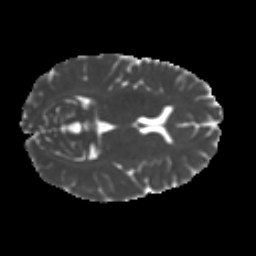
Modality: MD
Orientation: axial
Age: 37
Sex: female
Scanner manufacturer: ge
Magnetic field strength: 3 T
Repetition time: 7.8 s
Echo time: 0.0607 s